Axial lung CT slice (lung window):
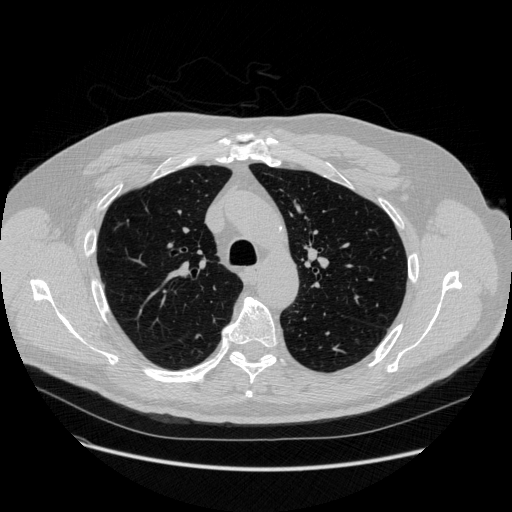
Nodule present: no